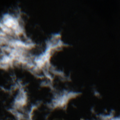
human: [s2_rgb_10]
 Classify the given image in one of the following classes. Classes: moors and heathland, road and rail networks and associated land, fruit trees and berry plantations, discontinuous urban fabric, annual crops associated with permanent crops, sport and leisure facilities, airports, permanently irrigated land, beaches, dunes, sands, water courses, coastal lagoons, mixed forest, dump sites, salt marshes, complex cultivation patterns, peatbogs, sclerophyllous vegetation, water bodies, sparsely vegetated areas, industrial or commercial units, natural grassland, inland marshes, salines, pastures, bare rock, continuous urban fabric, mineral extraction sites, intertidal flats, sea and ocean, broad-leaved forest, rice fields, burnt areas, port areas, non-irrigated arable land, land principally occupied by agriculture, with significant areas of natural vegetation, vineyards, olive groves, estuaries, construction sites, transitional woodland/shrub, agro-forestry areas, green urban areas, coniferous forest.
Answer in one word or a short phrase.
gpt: water bodies